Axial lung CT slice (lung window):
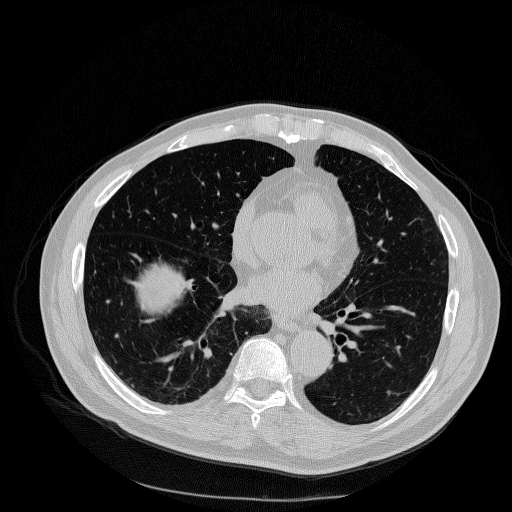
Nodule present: no